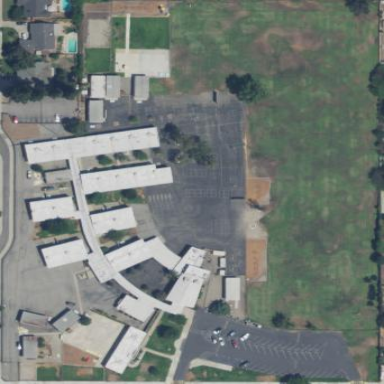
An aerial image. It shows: School.